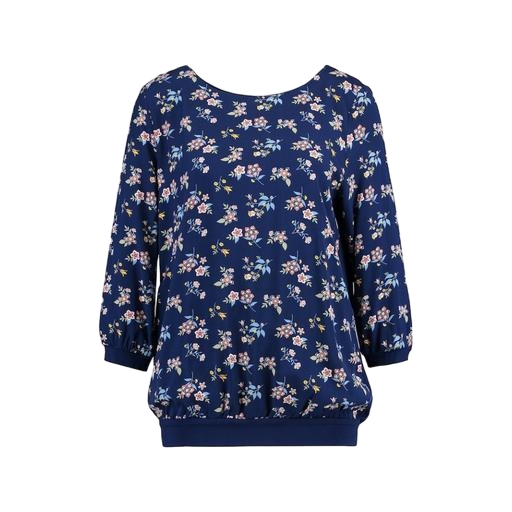
blue floral-printed blouse, blue floral-print shirt, blue floral-print top, white background